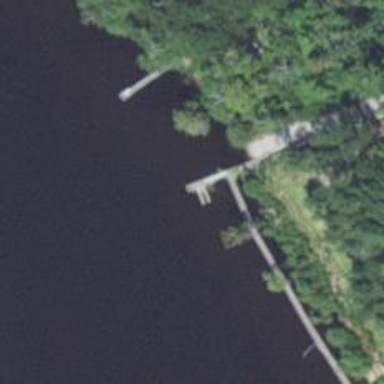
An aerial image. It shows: Man-made pier.